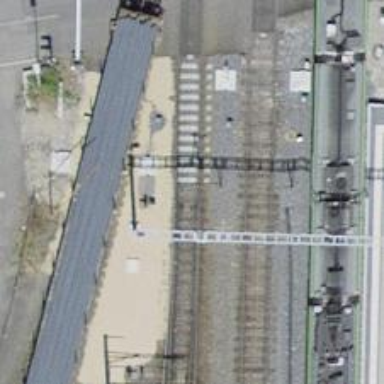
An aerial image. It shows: Railway yard with one track. The railway is electrified with contact line.